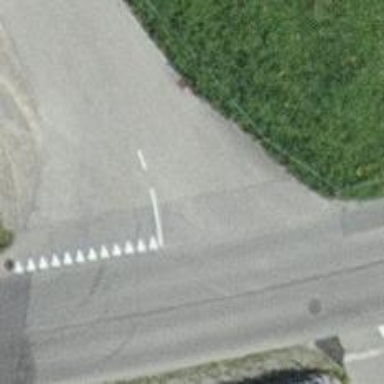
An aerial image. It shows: Road with "give way" sign.